Question: I know there is already a plethora of Vim/Emacs and Solarized questions so I am a bit hesitant to add yet another, but I can't seem to find any that address this exact issue.
The problem is that the same file looks very different in Vim than it does in Emacs when both editors are setup to use the solarized-dark theme. And what I can't figure out is whether this is an issue with Solarized or just a fundamental difference between Vim and Emacs.
Here is what I am working with:
- <URL>
In order for Emacs to display the background color properly I have to explicitly set TERM to 'xterm-16color'. However, the colors look exactly the same whether I am running the editors in a terminal or in their respective GUIs (gvim and emacs without the '-nw' flag).
Here is a screenshot with Vim on the left and Emacs on the right:

<URL>
Ultimately, I want to get the Emacs colors to look exactly like the Vim colors. Is this possible? If so, is it a matter of tweaking the Emacs version of the color scheme? Or, is this just a fundamental difference between the two editors that can't be change?
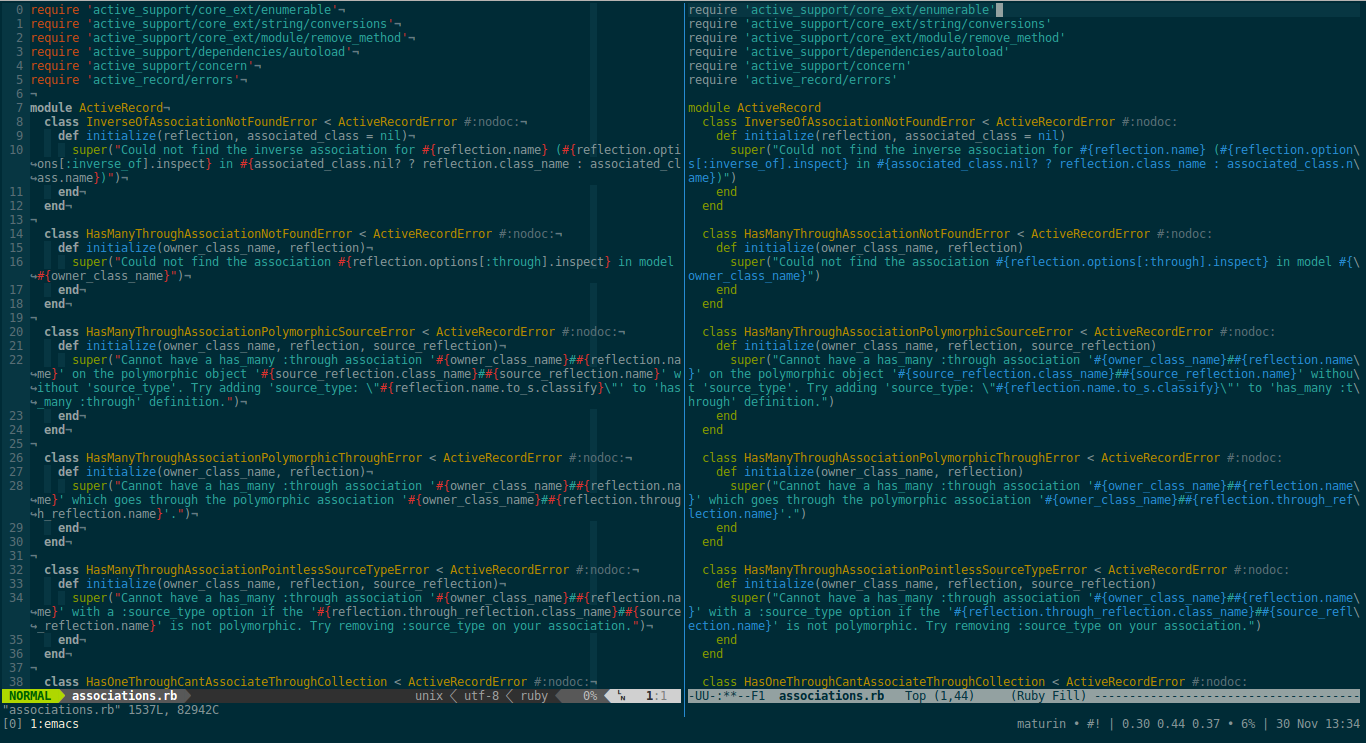
Answer: I don't write in Ruby, but the general way I'd approach the situation from Emacs would be this:
- Move the point to the word that in your opinion is not painted properly, then 'customize-face' This will autofill the minibuffer with the name of the face under point and once you press will open a customization buffer, where you can change how the face is rendered. It looks like at least some of the differences can be removed that way.- Major editing modes usually associate a face (normally one from font-lock variety) with a certain lexical group in the target language. You would need to investigate what options and how exactly Ruby mode assigns faces to the syntax elements of the language. Probably global adjustments to the face will be too extreme (might influence other modes too), so if you could tweak Ruby mode only to associate different syntax groups with faces w/o modifying faces, it would be a preferred choice.- You could investigate the level of decoration. Normally language modes in Emacs use Font Lock mode to paint the text, some modes offer more or less colours, depending on the level. More info here: <URL> here's some info on how to do that, it also has info about the margin to show the maximum line length.- You can toggle display of line numbers with 'linum' command.
PS. Also beware of that GUI version and terminal version may have different colouring schemes. The terminal version might use less colours overall and would usually strive for higher contrast, then the GUI one.